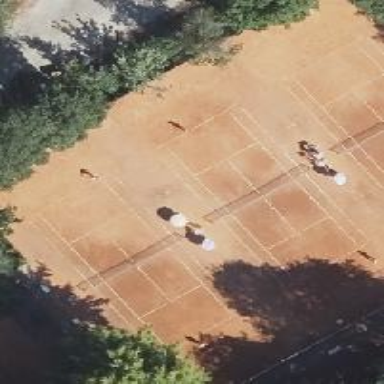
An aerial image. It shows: Clay tennis court pitch.